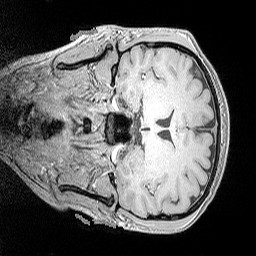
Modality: MP2RAGE
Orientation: coronal
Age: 29
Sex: female
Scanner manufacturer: siemens
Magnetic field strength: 3 T
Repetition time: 5 s
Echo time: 0.00298 s